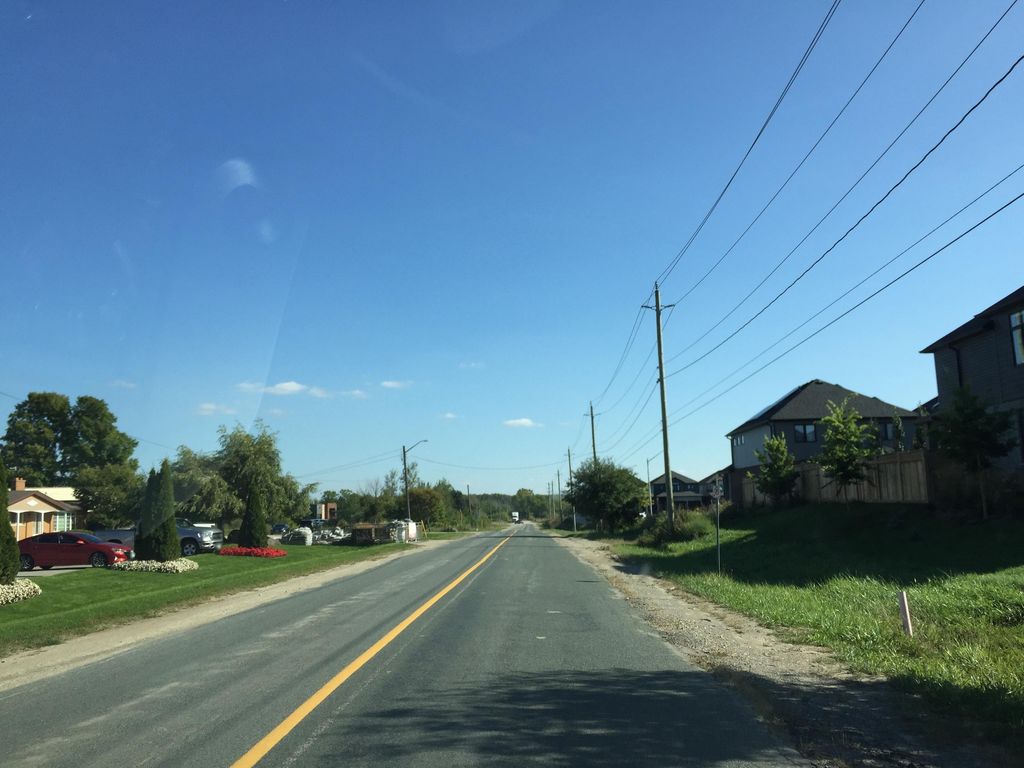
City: kitchener-waterloo